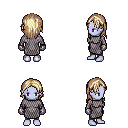
a pixel art fantasy rpg character, female body template, dark elf, purple skin, chain mail, teal pants, white blonde long hairstyle, metal gloves, four views (front, back, left, right), 2x2 character sprite sheet, small pixel art, hard edges, no anti-aliasing